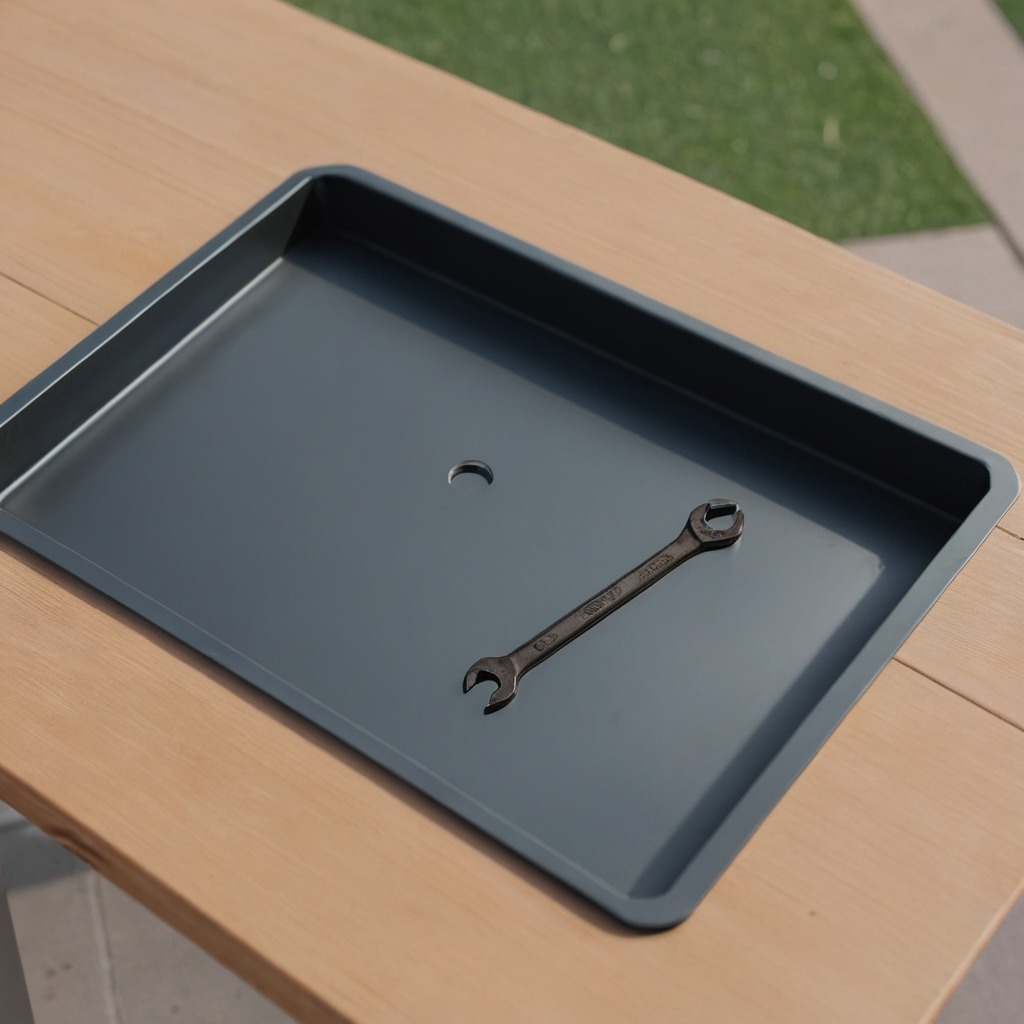
A wrench is lying on the textured surface.